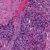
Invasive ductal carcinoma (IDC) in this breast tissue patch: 1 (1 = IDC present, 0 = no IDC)